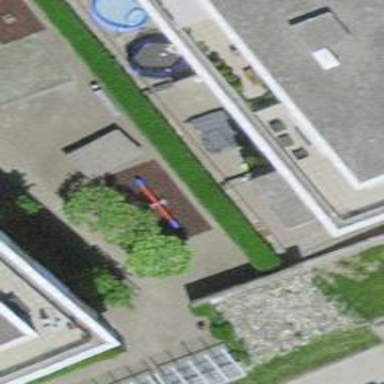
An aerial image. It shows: Seesaw in the playground.